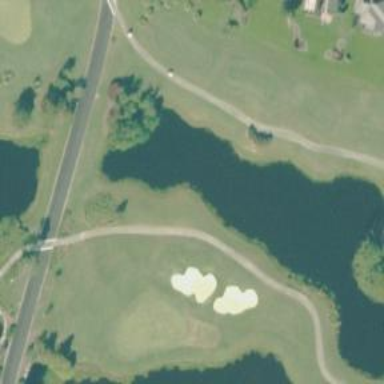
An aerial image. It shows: Water hazard on golf course. The hazard is natural water feature.